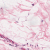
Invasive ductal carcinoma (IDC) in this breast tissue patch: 0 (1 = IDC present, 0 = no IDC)